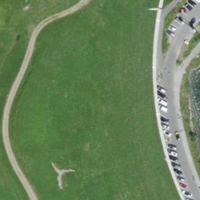
EUNIS habitat code: 26
Species observed at this site:
Autographa gamma
Echium vulgare
Plantago media
Trifolium pratense